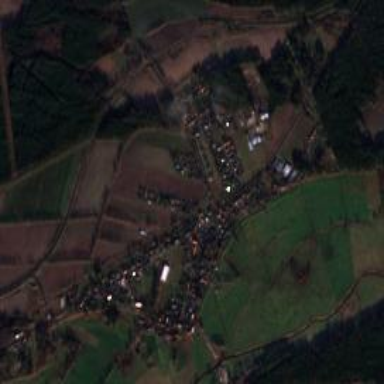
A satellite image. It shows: Village.